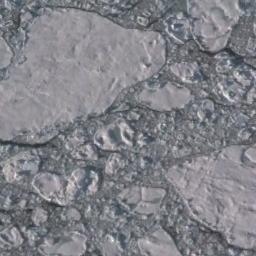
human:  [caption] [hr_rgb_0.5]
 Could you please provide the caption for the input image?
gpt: Several large pieces of sea ice and a lot of small pieces of sea ice gather into a sea ice .

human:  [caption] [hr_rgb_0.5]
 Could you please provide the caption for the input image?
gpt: Countless ice cubes of various sizes are tightly connected into a large piece floating on the deep blue sea and covering the sea .

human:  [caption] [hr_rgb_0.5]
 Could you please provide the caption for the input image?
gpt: There are many ice on the light green sea .

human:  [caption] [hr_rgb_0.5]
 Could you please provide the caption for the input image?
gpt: Sea ice is surrounded by water .

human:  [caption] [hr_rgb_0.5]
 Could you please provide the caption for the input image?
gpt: There are many sea ice linked into sheets .